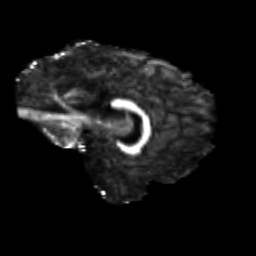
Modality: FA
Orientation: sagittal
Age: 24
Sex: female
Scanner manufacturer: siemens
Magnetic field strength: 3 T
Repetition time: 3.5 s
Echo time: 0.125 s